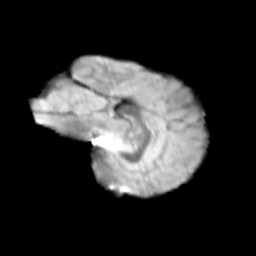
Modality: T2w
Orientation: sagittal
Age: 9
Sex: male
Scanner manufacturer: siemens
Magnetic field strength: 3 T
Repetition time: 3.8 s
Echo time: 0.07 s